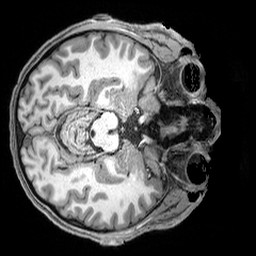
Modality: T1w
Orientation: axial
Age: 29
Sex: male
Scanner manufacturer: siemens
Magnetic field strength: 3 T
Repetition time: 2.3 s
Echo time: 0.00291 s